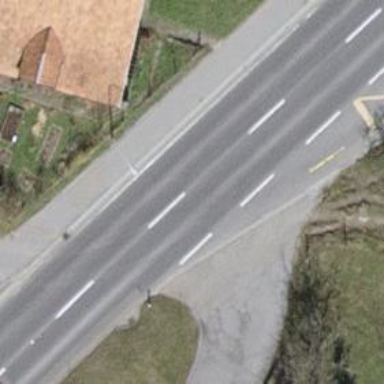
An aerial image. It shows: Secondary road with asphalt surface.